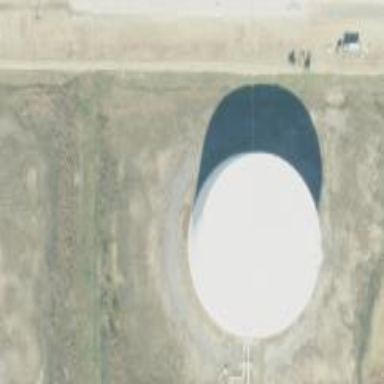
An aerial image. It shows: Storage tank building.